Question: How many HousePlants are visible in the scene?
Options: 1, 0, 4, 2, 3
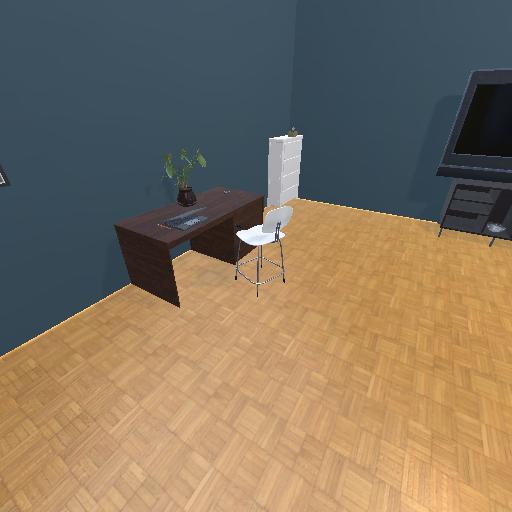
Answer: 1